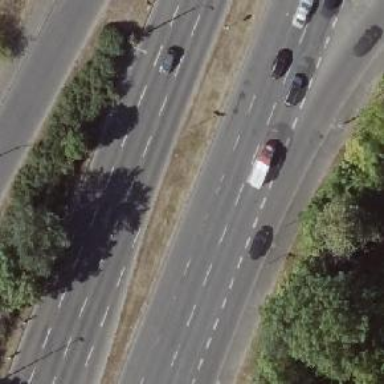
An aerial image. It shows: Asphalt road designated as primary highway with lane markings.